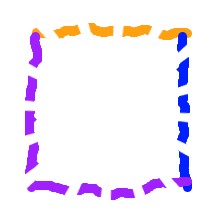
Shape: square